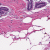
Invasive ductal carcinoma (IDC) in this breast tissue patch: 0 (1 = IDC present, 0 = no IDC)